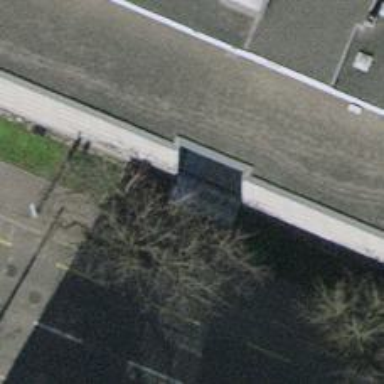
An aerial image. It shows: Asphalt footway that goes through building passage tunnel.